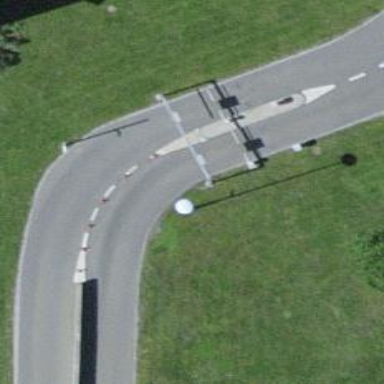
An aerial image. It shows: Lift gate barrier.